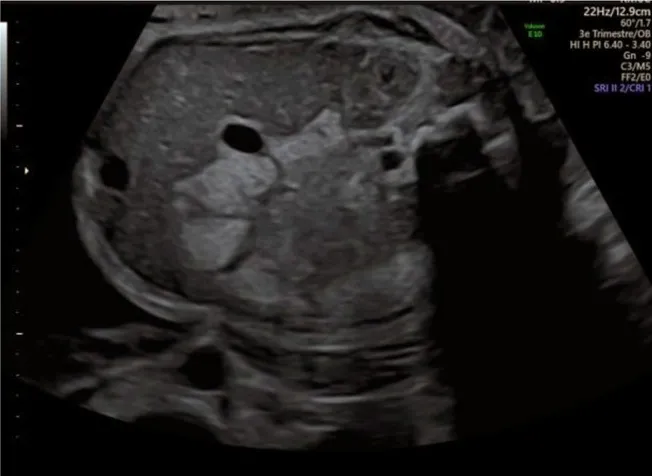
Antenatal ultrasound at 30 weeks of gestation.
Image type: radiology (ultrasound)